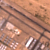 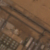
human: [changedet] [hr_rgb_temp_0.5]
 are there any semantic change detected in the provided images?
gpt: Everything remains the same.